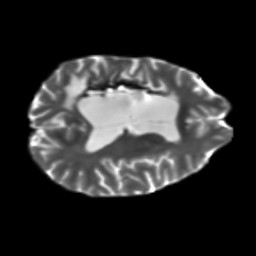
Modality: T2w
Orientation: axial
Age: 31
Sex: female
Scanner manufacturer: siemens
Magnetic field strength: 3 T
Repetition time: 5.25 s
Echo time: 0.08 s